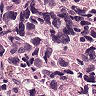
Metastatic tissue present: yes